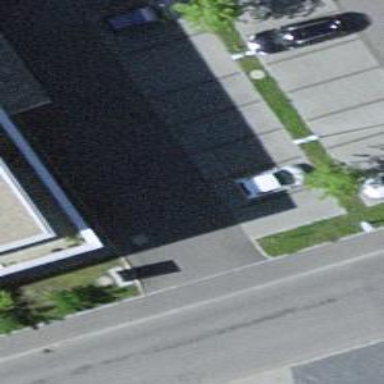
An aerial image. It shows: Charging station.